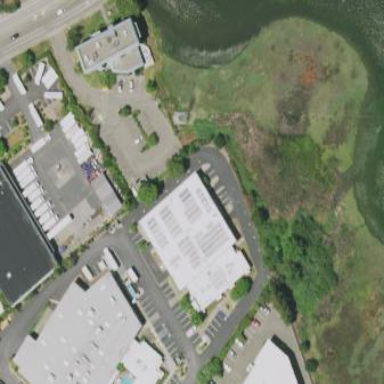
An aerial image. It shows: Warehouse building.